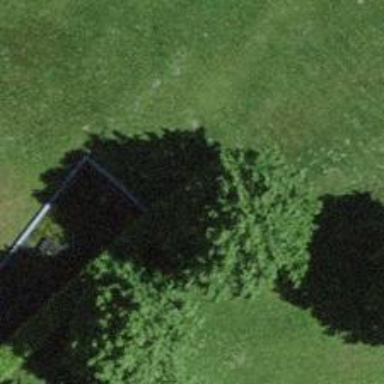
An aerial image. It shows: Hedge acting as barrier.